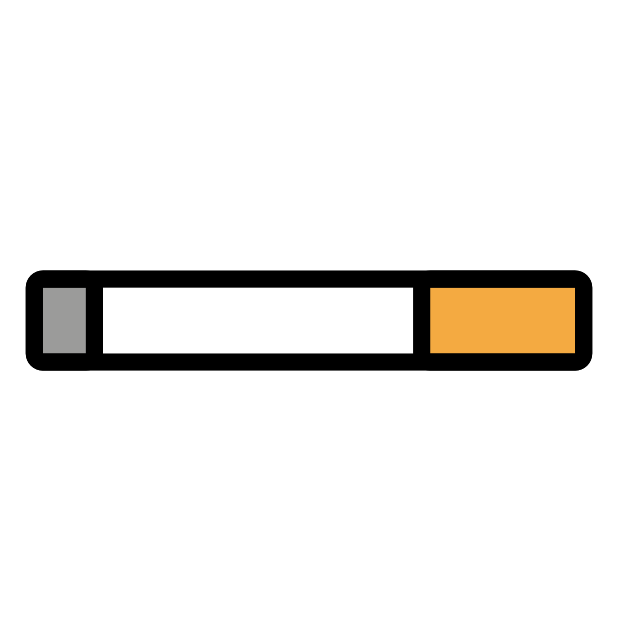
cigarette